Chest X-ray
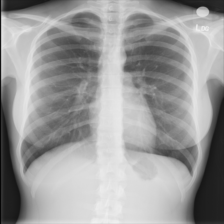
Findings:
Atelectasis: negative
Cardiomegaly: negative
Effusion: negative
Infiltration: negative
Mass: negative
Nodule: negative
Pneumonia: negative
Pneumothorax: negative
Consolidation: negative
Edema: negative
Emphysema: negative
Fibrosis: negative
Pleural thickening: negative
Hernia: negative